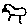
Label: bird